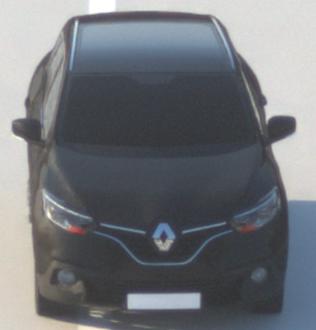
Make: Renault
Model: Kadjar ENERGY TCe 130
Detailed model: Kadjar
Model produced from: 2015/05
Model produced until: 2018/08
Doors: 5
Color: black
Road condition: dry road
Daytime: sunrise or sunset
Contrast: medium contrast